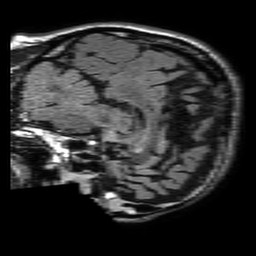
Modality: FLAIR
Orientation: sagittal
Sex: male
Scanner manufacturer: philips
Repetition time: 11 s
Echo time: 0.125 s